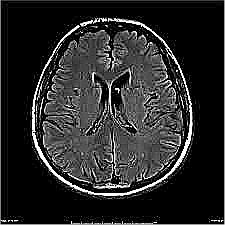
Label: notumor